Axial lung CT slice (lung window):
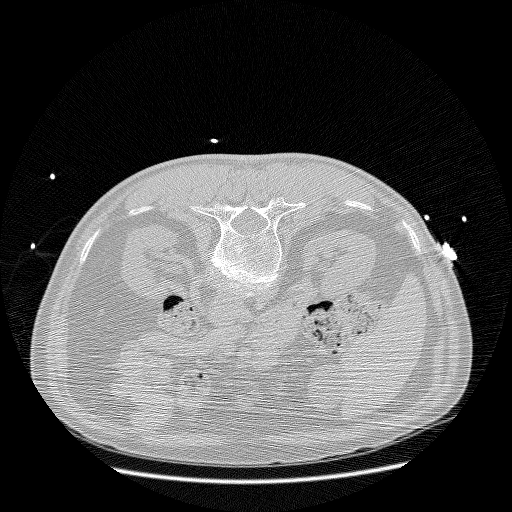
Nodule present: no